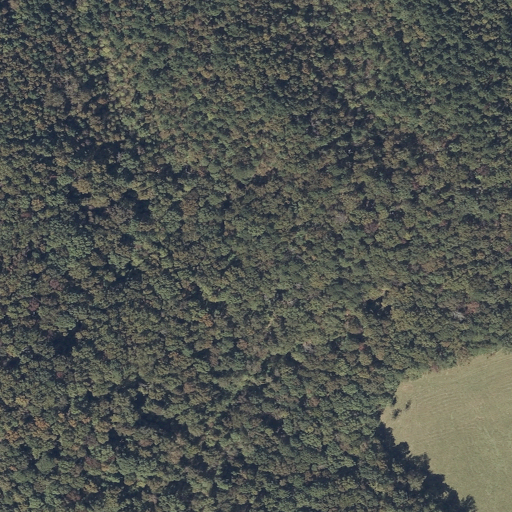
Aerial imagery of ridge(s) in Alabama named Big Ridge containing deciduous forest, pasture, mixed forest, and evergreen forest